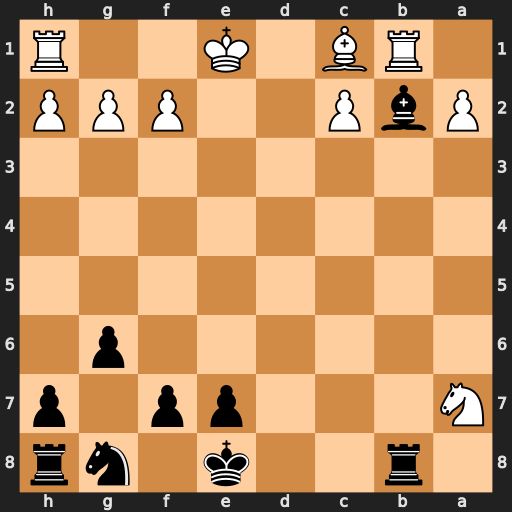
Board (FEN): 1r2k1nr/N3pp1p/6p1/8/8/8/PbP2PPP/1RB1K2R
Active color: b
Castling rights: Kk
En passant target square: -
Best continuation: Bc3+ Ke2 Rxb1